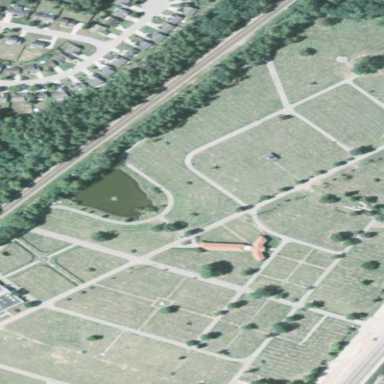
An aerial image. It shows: Cemetery.